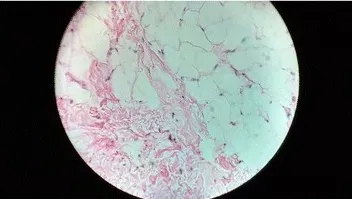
10 x H and E stain - Mature looking adipocytes and muscle fibers.
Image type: pathology (gram)